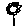
Label: flower